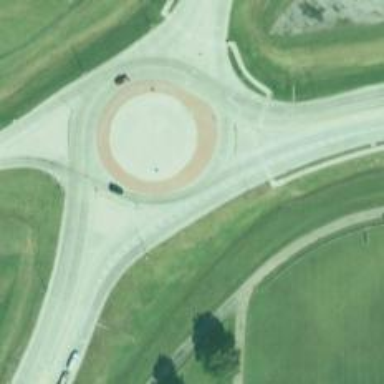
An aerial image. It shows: Roundabout on trunk highway.